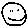
Label: smiley face